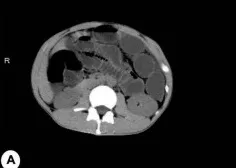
Intestinal obstruction caused by CD combined with internal hernia and ileal stenosis (Case 2). (A-C) CT scans of abdomen: intestinal tract lesions in the right middle and lower abdomen, causing a proximal small intestinal obstruction.
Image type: radiology (ct)